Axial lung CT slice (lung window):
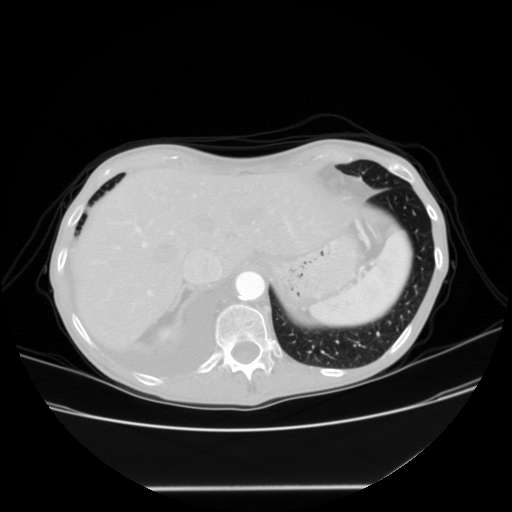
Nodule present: no